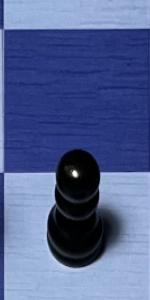
Label: Pawn_Black